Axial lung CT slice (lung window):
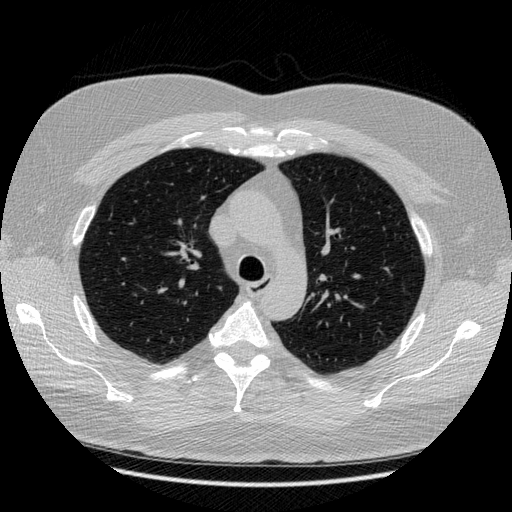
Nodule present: no